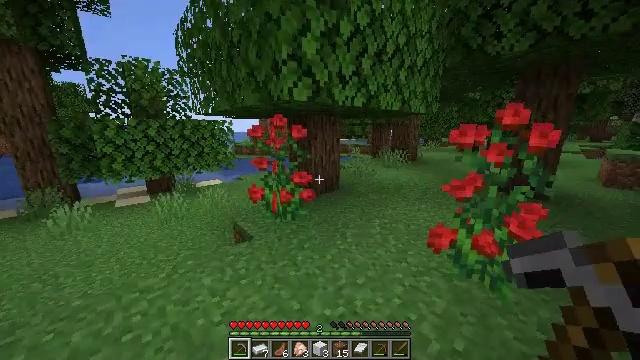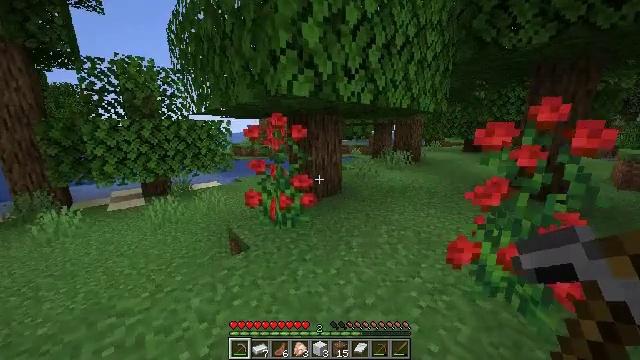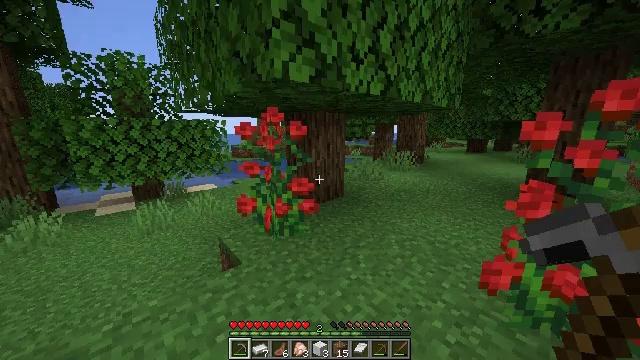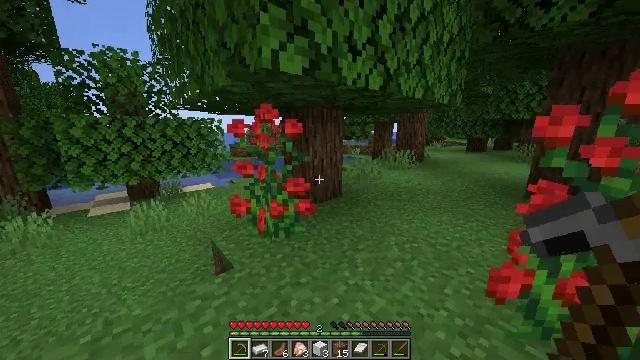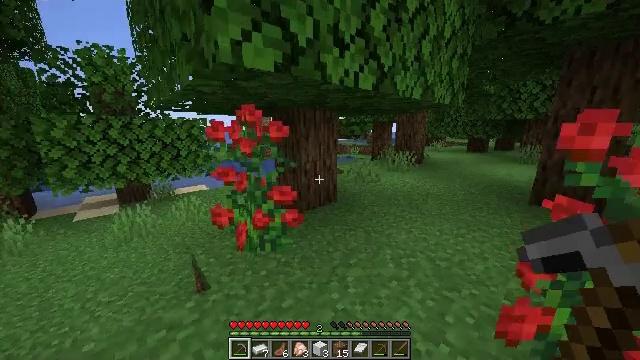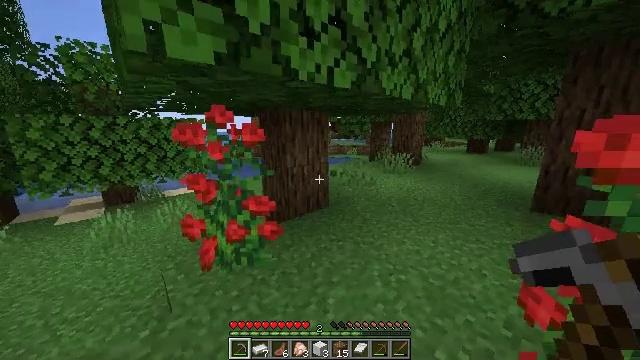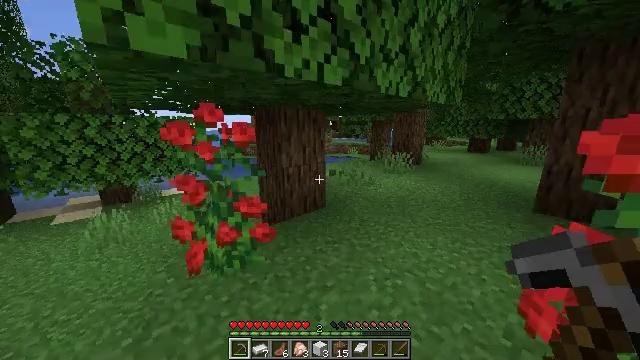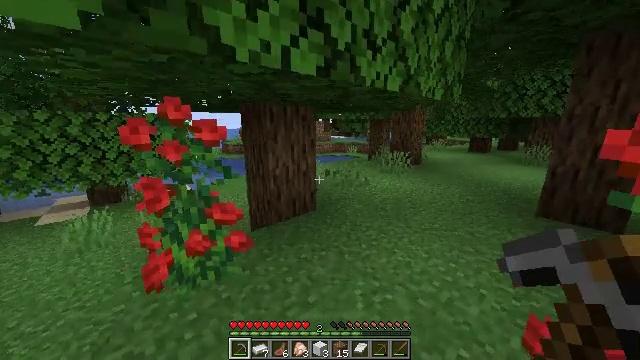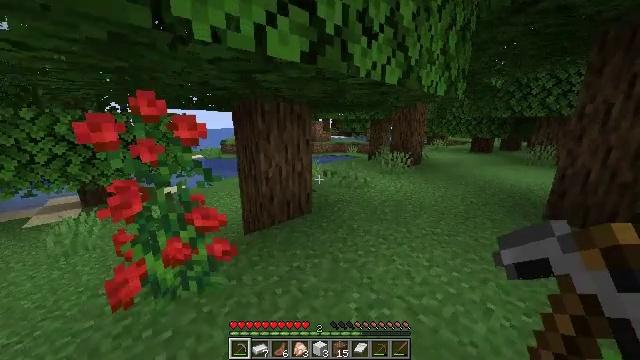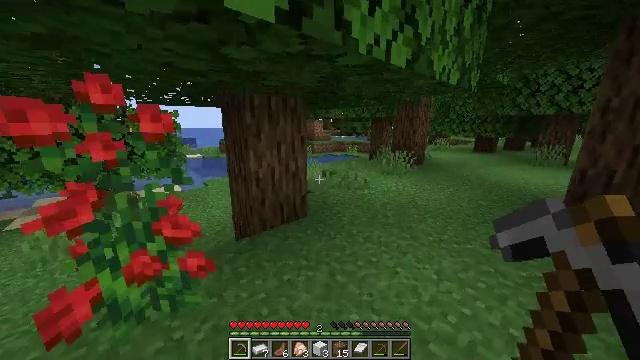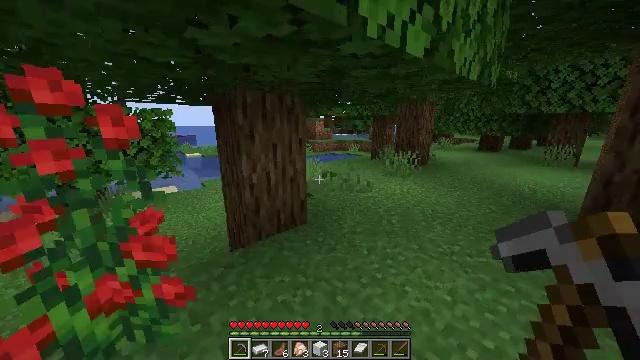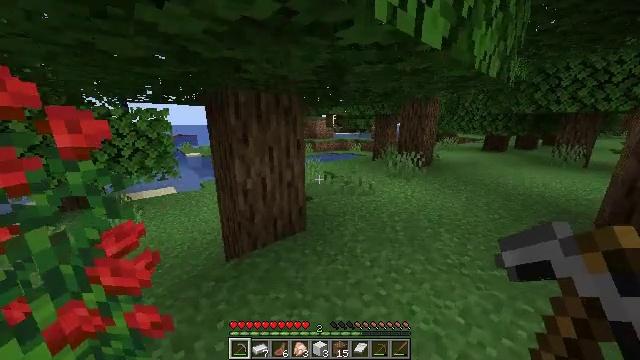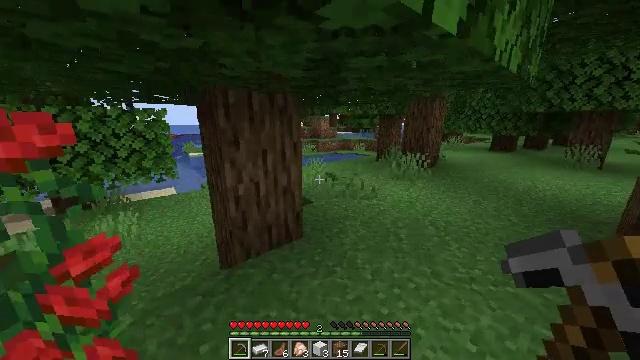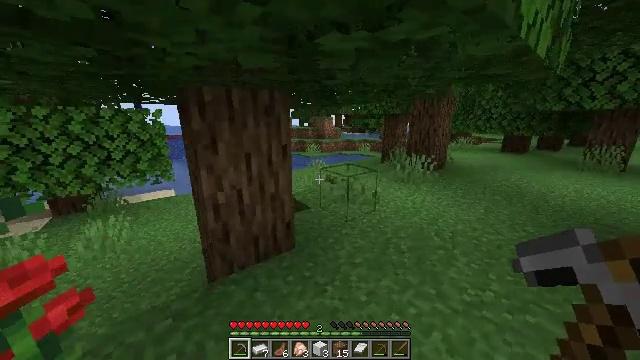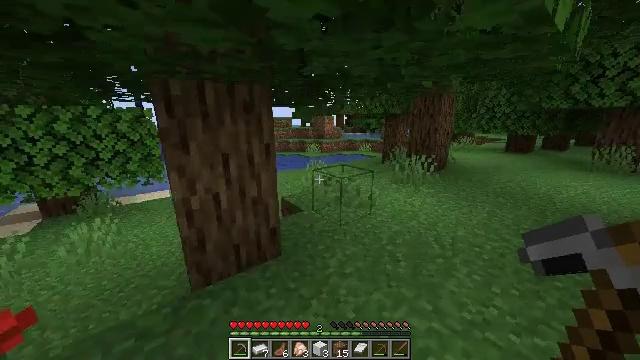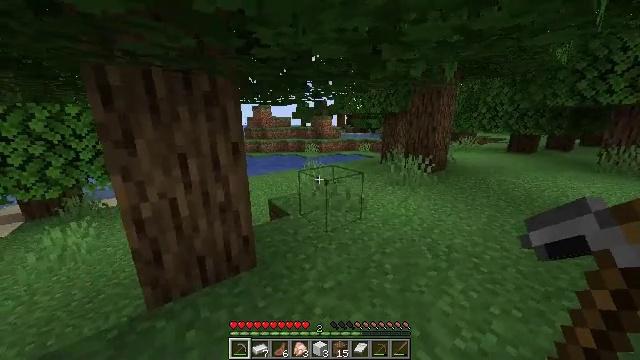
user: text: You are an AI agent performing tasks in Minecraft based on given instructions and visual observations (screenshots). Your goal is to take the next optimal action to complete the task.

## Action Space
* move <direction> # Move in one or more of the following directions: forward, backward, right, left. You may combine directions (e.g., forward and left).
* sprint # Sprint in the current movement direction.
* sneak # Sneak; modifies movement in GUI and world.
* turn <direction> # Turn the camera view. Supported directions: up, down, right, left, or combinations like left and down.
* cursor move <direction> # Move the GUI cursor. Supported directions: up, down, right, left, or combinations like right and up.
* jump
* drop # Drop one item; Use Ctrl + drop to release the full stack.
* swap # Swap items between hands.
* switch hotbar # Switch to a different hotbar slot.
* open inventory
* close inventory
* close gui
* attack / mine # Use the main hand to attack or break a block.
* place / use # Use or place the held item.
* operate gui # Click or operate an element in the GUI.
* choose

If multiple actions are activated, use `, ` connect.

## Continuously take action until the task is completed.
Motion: motion action
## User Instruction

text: Break the chest to retrieve items inside.
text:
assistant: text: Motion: move forward
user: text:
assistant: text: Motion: move forward
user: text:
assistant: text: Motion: move forward and move right
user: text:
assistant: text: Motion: move forward and move right
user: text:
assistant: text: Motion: move forward and move right
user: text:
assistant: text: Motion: move forward and move right
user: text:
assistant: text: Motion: move forward
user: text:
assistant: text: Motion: move forward
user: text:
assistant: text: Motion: move forward
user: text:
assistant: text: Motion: move forward
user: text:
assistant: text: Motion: move forward and move right
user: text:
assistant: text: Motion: move forward and move right, turn left
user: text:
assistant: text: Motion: move forward and move right, turn left
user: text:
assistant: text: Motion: move forward and move right
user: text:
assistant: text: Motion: move forward and move right
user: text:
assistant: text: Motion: move forward and move right
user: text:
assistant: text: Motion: move forward and move right, turn left
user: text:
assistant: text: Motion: move forward and move right, turn left
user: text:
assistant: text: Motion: move forward and move right, turn left
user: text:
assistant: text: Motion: move forward and move right, turn left
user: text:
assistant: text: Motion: move forward and move right
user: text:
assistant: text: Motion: move forward and move right, turn left
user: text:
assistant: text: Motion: move forward and move right, turn left
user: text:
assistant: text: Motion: move forward and move right, turn left
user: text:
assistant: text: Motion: move forward and move right, turn left
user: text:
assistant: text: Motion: move forward and move right
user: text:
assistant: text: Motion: move forward and move right
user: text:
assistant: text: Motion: move forward and move right
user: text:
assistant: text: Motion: move forward
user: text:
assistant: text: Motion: move forward